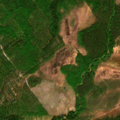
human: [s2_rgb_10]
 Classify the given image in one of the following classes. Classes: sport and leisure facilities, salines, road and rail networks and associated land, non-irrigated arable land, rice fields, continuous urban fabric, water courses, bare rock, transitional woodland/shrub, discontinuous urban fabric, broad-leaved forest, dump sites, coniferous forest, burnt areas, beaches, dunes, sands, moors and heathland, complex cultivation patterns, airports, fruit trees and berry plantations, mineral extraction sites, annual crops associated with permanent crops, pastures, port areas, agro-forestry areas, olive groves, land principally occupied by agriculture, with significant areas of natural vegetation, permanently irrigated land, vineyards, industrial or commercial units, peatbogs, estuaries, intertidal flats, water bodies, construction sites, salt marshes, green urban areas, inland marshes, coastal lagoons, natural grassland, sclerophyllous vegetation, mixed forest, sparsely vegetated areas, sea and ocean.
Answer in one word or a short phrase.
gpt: mixed forest, transitional woodland/shrub